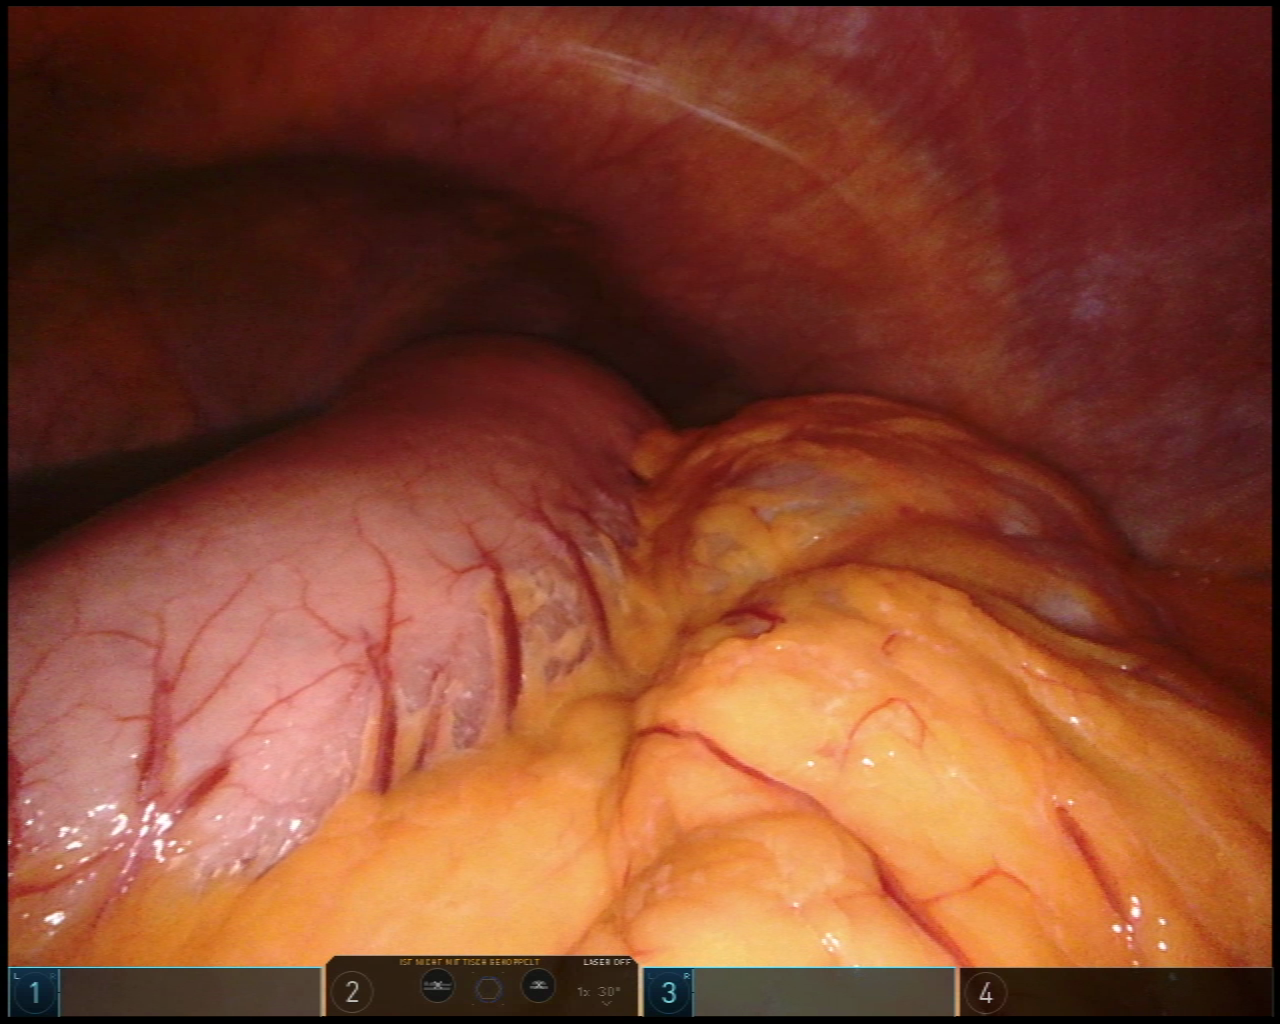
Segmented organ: stomach
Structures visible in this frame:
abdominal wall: yes
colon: yes
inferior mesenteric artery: no
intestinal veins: no
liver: yes
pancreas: no
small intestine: no
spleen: no
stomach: yes
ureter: no
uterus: no
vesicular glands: no